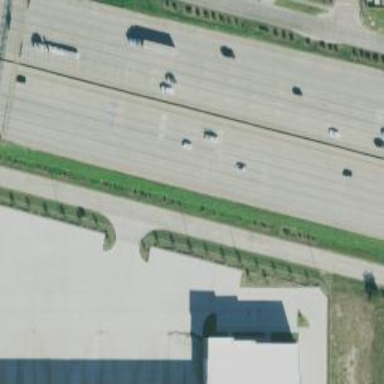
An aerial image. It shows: Secondary road with frontage access.